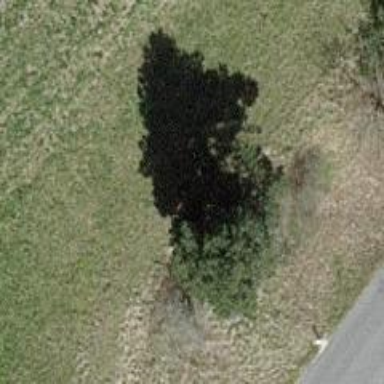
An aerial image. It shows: Beautiful tree in nature.